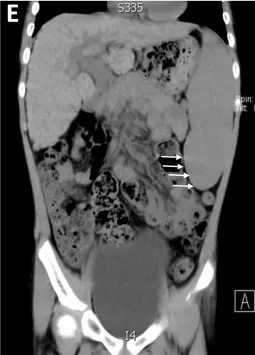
Imaging features of the patient with both systemic lupus erythematosus (SLE) and Sjogren's syndrome (SS) when she was 5 years old. (C-E) The volume of the liver was reduced, and each lobe was out of proportion, especially the right lobe. The left and caudal lobes of the liver were enlarged and the fissure was widened. The surface of the liver was not smooth, small nodular protrusions could be seen (shown by arrows), and the density of liver parenchyma was not uniform. The spleen was markedly enlarged and about 6 cm in thickness (shown by arrows).
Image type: radiology (ct)